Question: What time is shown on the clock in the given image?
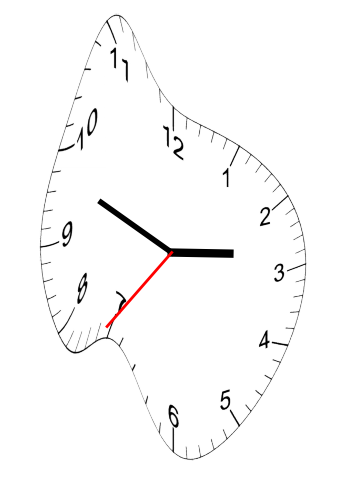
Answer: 02:48:36